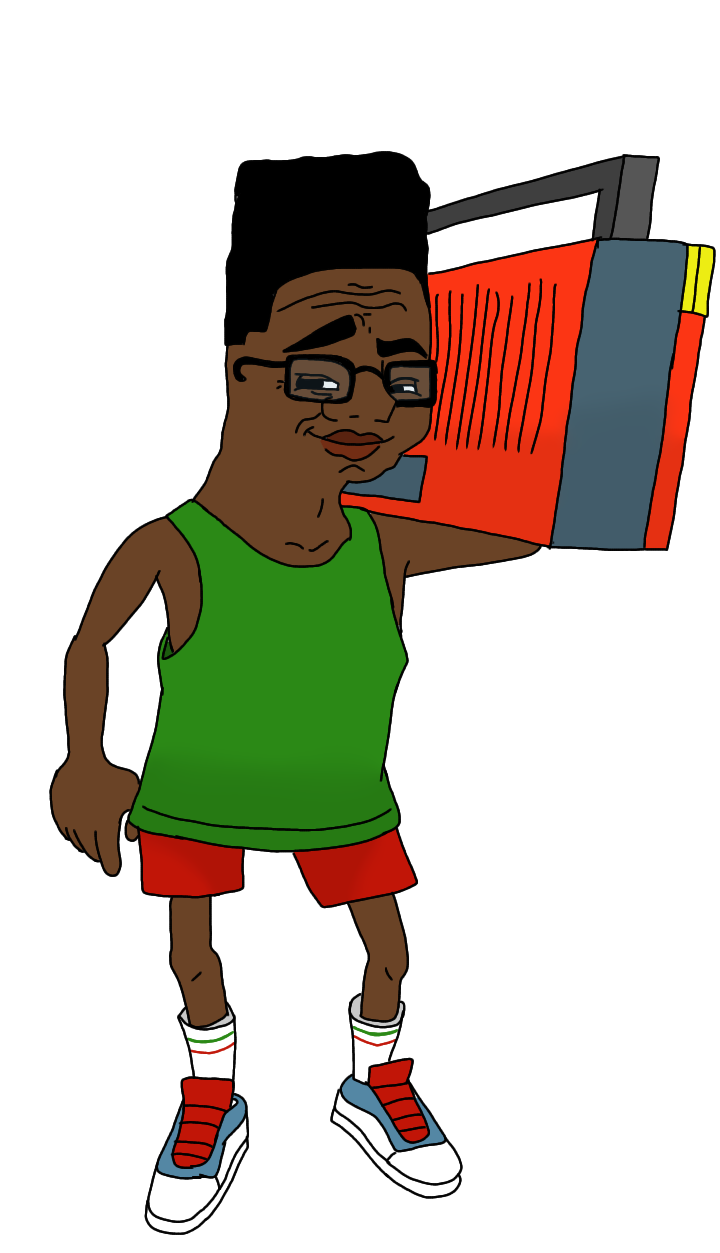
Label: 5_Smugjak